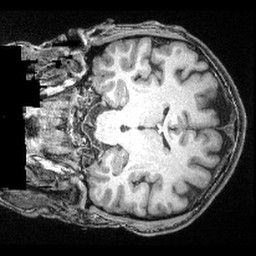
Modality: T1w
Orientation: coronal
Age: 31
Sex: male
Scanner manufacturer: siemens
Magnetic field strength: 3 T
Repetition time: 2.4 s
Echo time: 0.00374 s